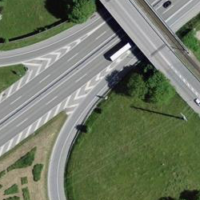
EUNIS habitat code: 57
Species observed at this site:
Milvus milvus
Milvus migrans